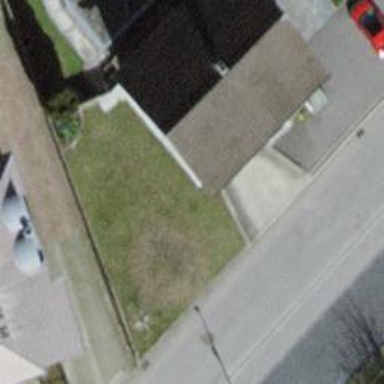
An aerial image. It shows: Semidetached house.